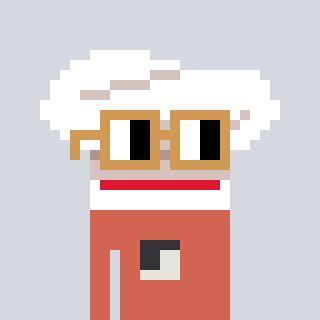
a pixel art character with square brown glasses, a chef hat-shaped head and a peachy-colored body on a cool background